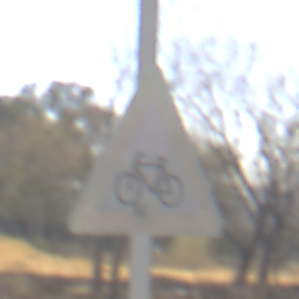
Verkehrszeichen: RadverkehrRechts
Umgebung: Outdoor, Nature
Tageszeit: Midday
Wetter: Clear
Licht: Natural
Jahreszeit: NotSpecified
Kontrast: HighContrast